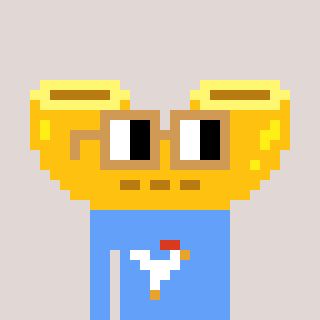
a pixel art character with square brown glasses, a macaroni-shaped head and a blue-colored body on a warm background